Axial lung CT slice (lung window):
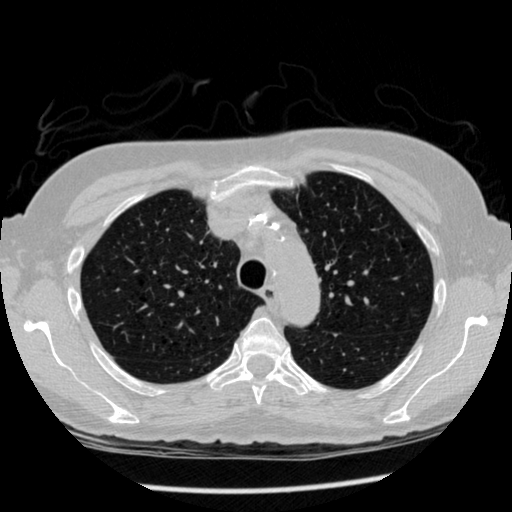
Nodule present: no